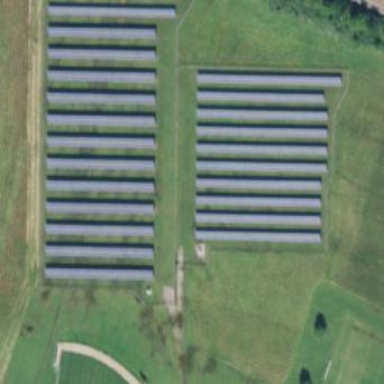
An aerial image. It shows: Solar power plant utilizing photovoltaic technology to produce electricity.